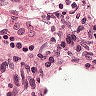
Metastatic tissue present: no